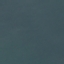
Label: SeaLake